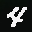
Label: 4